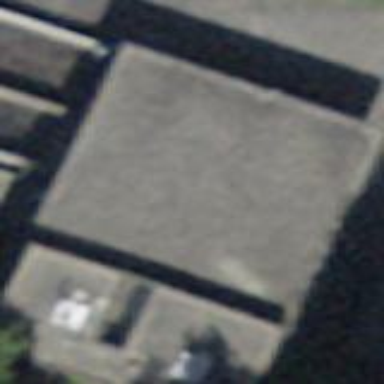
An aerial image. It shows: Service building.